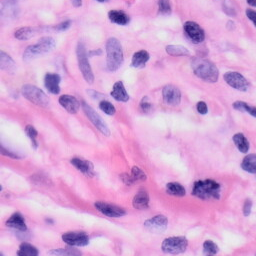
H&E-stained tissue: Skin